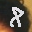
Label: 8